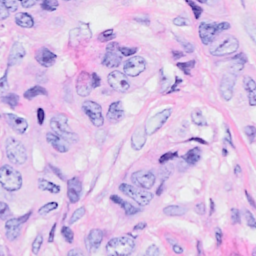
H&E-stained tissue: Breast